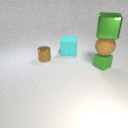
small brown metal cylinder to the left of small green rubber cube